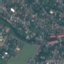
Label: Residential